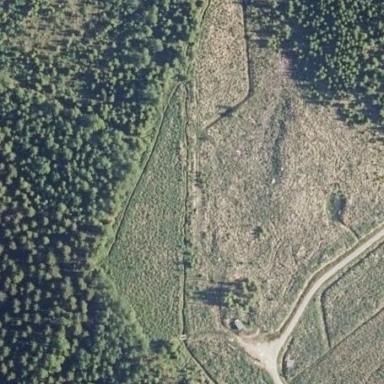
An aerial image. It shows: Clearcut area with scrub vegetation.